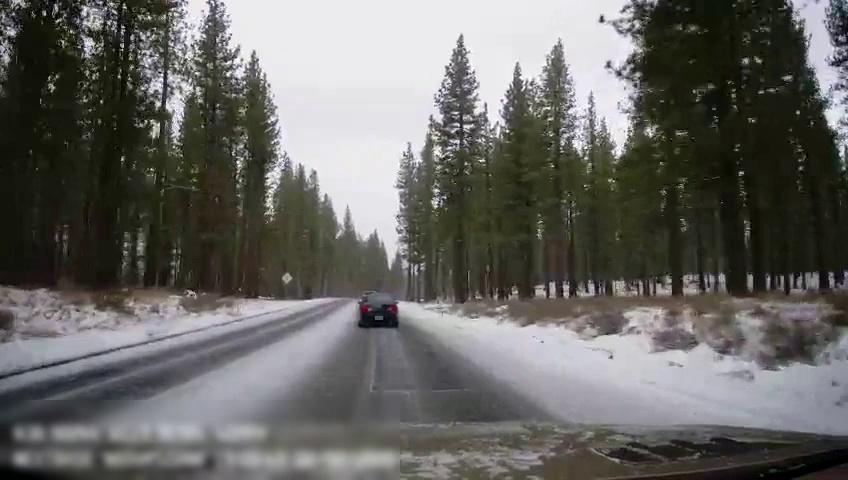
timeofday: Day
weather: Snowy
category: Drivable Space
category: Vehicles | Car